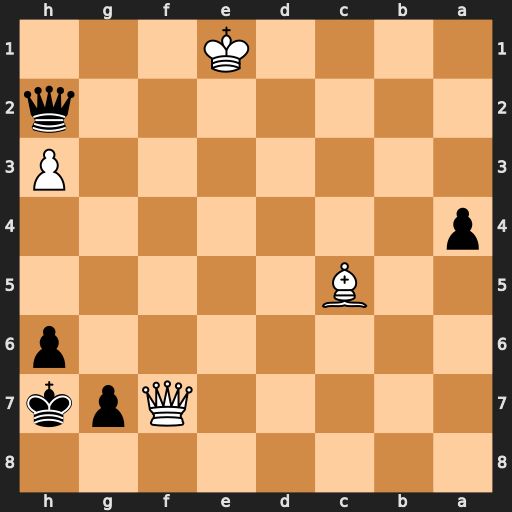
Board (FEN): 8/5Qpk/7p/2B5/p7/7P/7q/4K3
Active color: b
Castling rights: -
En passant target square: -
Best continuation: Qe5+ Kd1 Qxc5